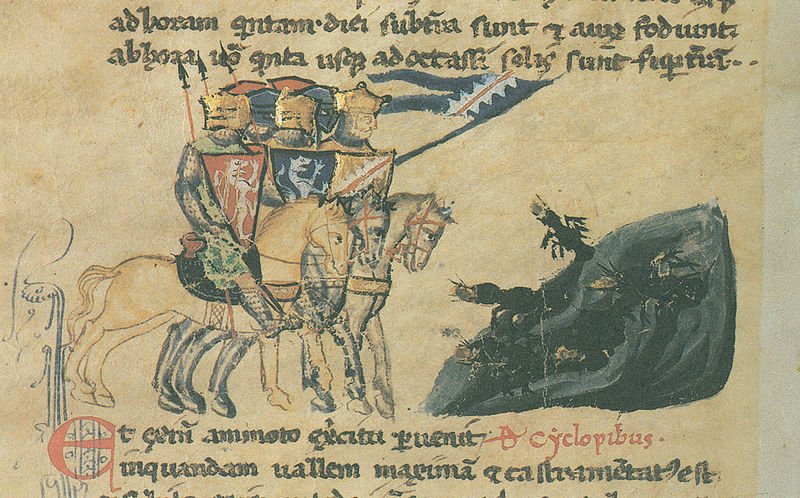
Titel: Alexanderroman
Institution: Leipzig, Stadtbibliothek
Schlagwörter: gelb, männer, schwarz, rot, tiere, alt, gold, krone, pferd, pferde, reiter, schwanz, schrift, fahnen, fahne, flagge, banner, soldaten, ad, buch, seite, text, buchstaben, ritter, jagd, rüstung, wappen, helme, mittelalter, lanzen, speere, flaggen, rabe, raben, ungeheuer, tierkopf, drache, handschrift, gel, kronen, latein, schilde, buchmalerei, skript, codex, zyklop, et, löwenherz, horam, manusakript